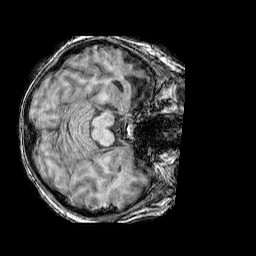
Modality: T1w
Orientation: axial
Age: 74
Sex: female
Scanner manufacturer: siemens
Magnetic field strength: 3 T
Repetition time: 2.25 s
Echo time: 0.00411 s